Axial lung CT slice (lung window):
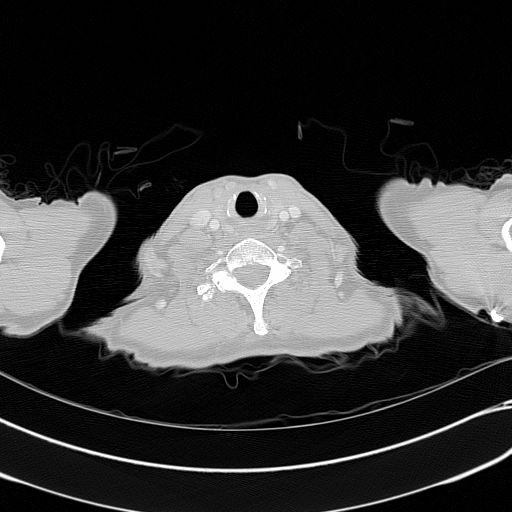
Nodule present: no